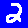
Digit: 2